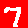
Digit: 7